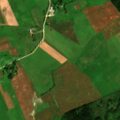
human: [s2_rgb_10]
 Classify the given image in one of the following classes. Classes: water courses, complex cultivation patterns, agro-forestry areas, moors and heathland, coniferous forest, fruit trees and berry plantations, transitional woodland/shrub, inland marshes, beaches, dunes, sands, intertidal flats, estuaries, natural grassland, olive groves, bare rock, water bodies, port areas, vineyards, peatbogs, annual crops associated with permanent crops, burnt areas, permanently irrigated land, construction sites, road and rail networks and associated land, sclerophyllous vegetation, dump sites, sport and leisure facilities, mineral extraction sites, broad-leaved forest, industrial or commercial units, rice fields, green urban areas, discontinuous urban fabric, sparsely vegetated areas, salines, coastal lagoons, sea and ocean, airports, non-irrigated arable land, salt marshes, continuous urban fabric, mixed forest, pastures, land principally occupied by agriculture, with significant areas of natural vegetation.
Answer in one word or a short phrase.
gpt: non-irrigated arable land, pastures, complex cultivation patterns, land principally occupied by agriculture, with significant areas of natural vegetation, coniferous forest, mixed forest